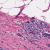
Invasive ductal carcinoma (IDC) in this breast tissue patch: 0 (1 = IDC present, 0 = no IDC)